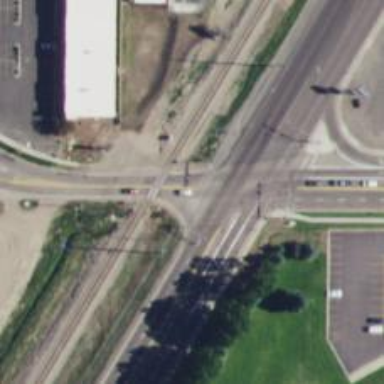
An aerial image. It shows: Marked crossing on the road.